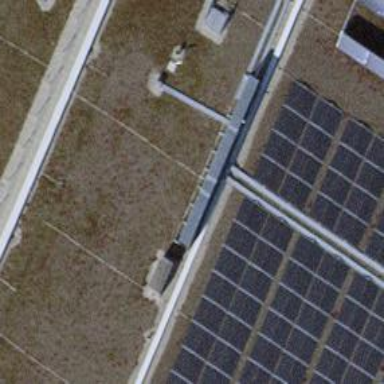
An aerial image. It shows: Solar power generator utilizing photovoltaic technology with solar photovoltaic panels.